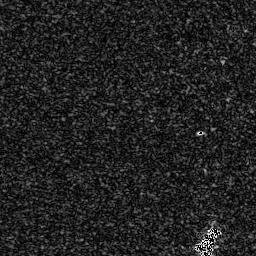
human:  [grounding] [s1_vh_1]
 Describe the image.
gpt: In the satellite image, there is  <ref>1 medium ship </ref> <box>[[75, 87, 85, 98, 0]]</box> located at bottom right.